Question: I'm currently doing some problem related to digital signal analysis and processing on matlab. I have given a transfer function of 4th order discrete time as shown below.

I have find out the pole & zeros and then convert it to second order section model as
'''
>> b = [0.0018 0.0073 0.011 0.007 0.008];
>> a = [1 -3.0544 3.8291 -2.2925 0.55072];
>> [z,p,k]=tf2zp(b,a);
>> [sos,temp]=zp2sos(z,p,k);
'''
Now I have to draw signal flow graph of value store on <URL> to represent cascaded structure. My Question is :- Is there any function available or not to draw signal flow graph in matlab?
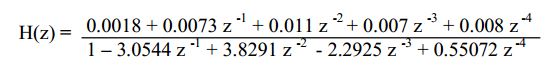
Answer: I found a couple of tools on Matlab's FileExchange:
<URL>
<URL>
I don't think there is an original Matlab tool.